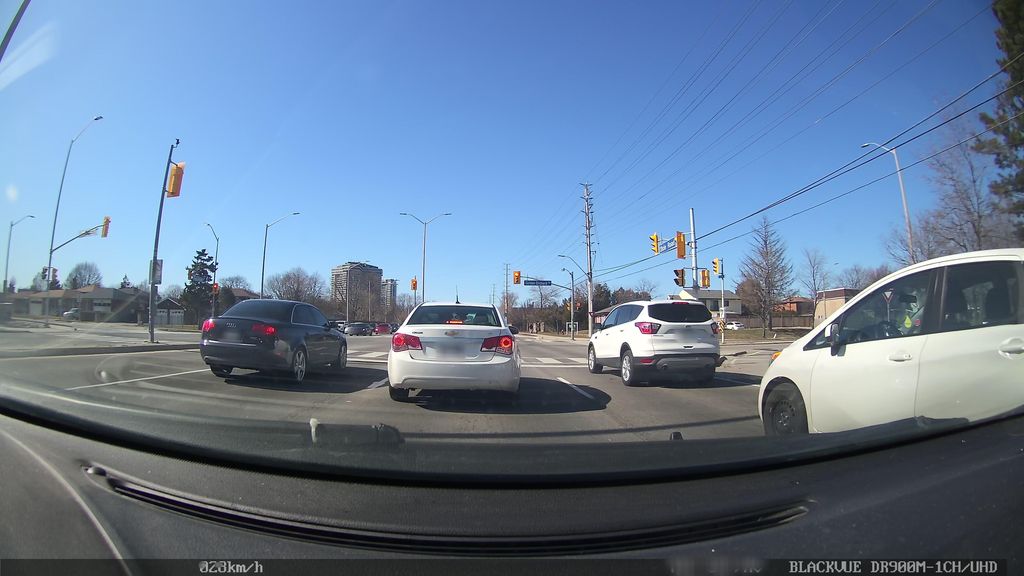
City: toronto